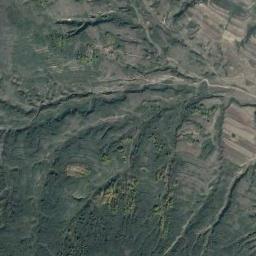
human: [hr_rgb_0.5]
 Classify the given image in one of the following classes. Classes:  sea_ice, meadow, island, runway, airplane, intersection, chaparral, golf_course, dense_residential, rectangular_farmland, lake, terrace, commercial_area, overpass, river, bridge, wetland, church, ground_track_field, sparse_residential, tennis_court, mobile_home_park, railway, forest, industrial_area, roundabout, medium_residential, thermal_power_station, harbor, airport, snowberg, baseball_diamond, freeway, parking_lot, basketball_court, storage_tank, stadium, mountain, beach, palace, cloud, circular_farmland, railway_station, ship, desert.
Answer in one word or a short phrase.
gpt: mountain